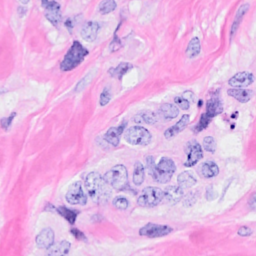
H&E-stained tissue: Breast